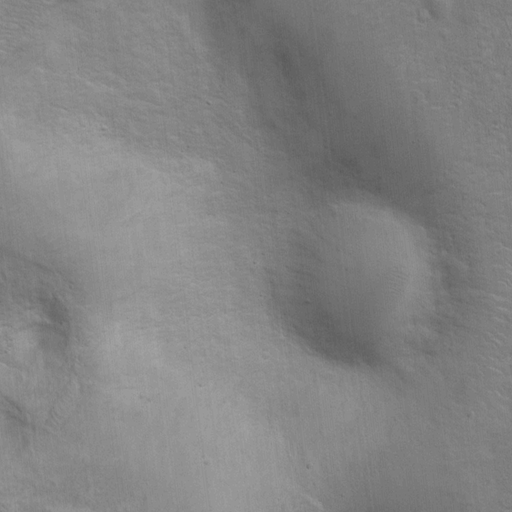
Classes present: Background, Cone